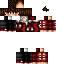
A female human skin with medium skin, wearing brown long hair dressed in a red hoodie and red pants, featuring a closed mouth.